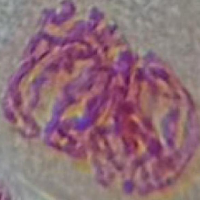
Label: metaphase